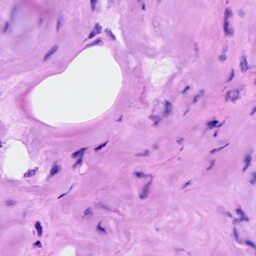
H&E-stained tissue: Breast